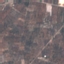
Land use / land cover: PermanentCrop